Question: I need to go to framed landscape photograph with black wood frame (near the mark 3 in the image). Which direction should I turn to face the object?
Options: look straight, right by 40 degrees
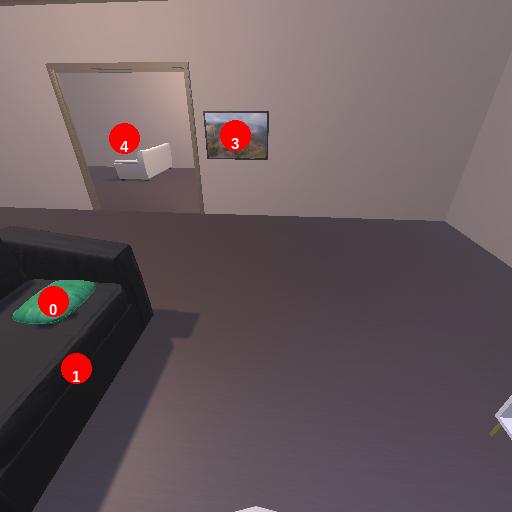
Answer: look straight